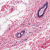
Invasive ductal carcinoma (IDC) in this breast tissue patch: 0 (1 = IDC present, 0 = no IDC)